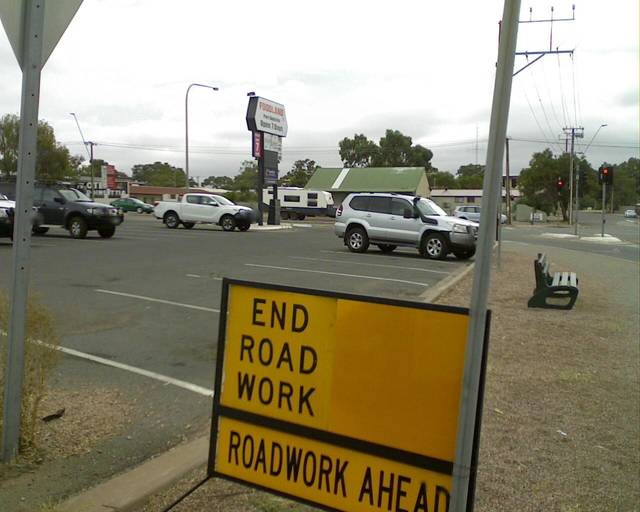
Region: Australia
Coordinates: -32.484, 137.758